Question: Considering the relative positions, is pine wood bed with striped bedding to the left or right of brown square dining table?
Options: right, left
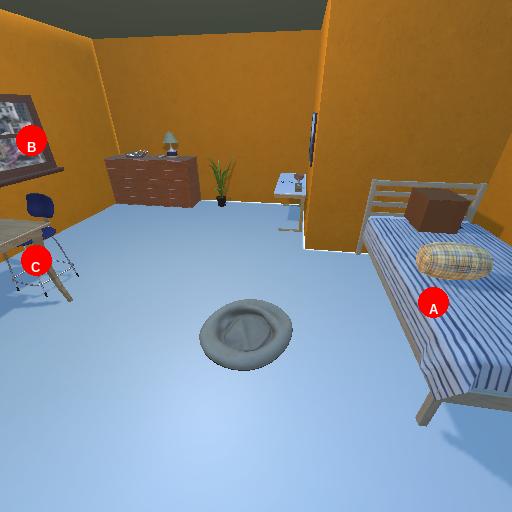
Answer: right